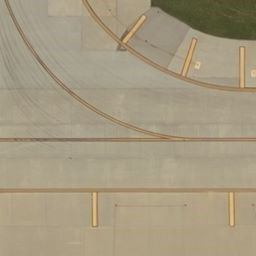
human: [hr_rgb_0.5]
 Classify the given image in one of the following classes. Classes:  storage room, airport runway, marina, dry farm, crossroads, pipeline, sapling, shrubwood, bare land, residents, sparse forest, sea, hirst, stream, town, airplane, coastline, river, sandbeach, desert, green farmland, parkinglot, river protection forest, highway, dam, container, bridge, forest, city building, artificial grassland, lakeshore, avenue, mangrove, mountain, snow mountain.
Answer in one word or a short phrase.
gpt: airport runway